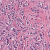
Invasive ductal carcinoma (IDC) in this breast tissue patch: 1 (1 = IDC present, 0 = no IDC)